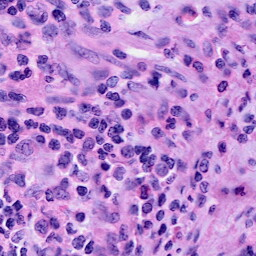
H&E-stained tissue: Cervix